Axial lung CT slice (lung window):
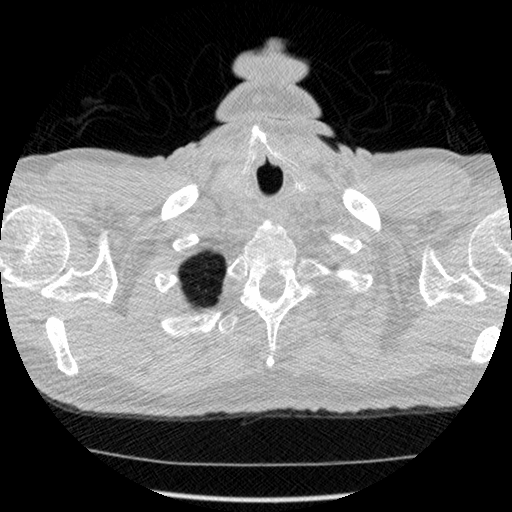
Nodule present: no